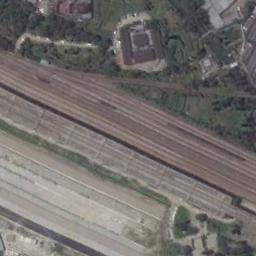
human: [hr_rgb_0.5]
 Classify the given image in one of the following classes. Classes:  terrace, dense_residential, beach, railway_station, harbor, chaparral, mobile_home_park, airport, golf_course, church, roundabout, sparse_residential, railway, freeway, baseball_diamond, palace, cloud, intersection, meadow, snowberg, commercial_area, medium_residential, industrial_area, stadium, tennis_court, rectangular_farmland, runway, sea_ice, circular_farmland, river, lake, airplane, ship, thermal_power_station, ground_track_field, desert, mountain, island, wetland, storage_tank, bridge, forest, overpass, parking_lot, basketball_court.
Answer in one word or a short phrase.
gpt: railway